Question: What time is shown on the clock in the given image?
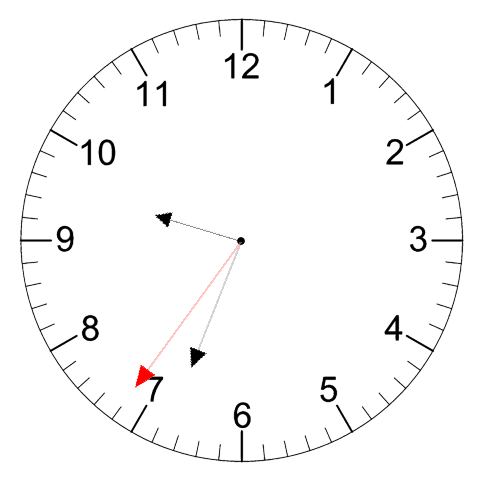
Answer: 09:33:36